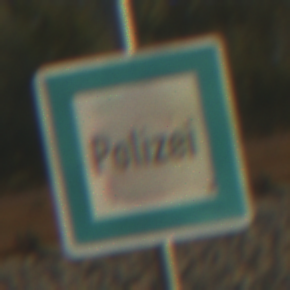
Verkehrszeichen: Polizei
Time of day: SunriseSunset
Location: Outdoor (RoadRail)
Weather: Clear
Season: NotSpecified
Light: Natural